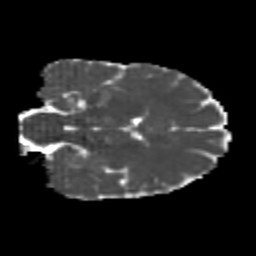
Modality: MD
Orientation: coronal
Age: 20
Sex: female
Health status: healthy
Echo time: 0.074 s